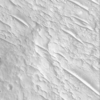
Label: not_dusty